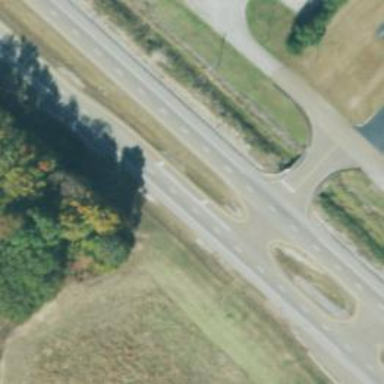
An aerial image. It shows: Dual carriageway trunk highway with asphalt surface. It is expressway.